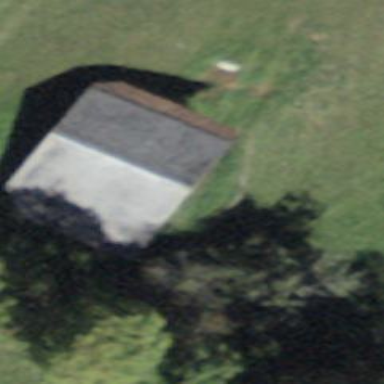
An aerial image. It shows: Barn.